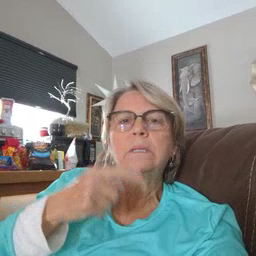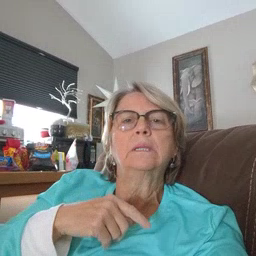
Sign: nose